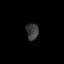
Tissue: lung
Cell type: Epithelial cells
Senescence score: 0.217
Nuclear area (px): 201
Mean DAPI intensity: 58.388